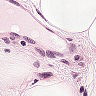
Metastatic tissue present: no